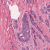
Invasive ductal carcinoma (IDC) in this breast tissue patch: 1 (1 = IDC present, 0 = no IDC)